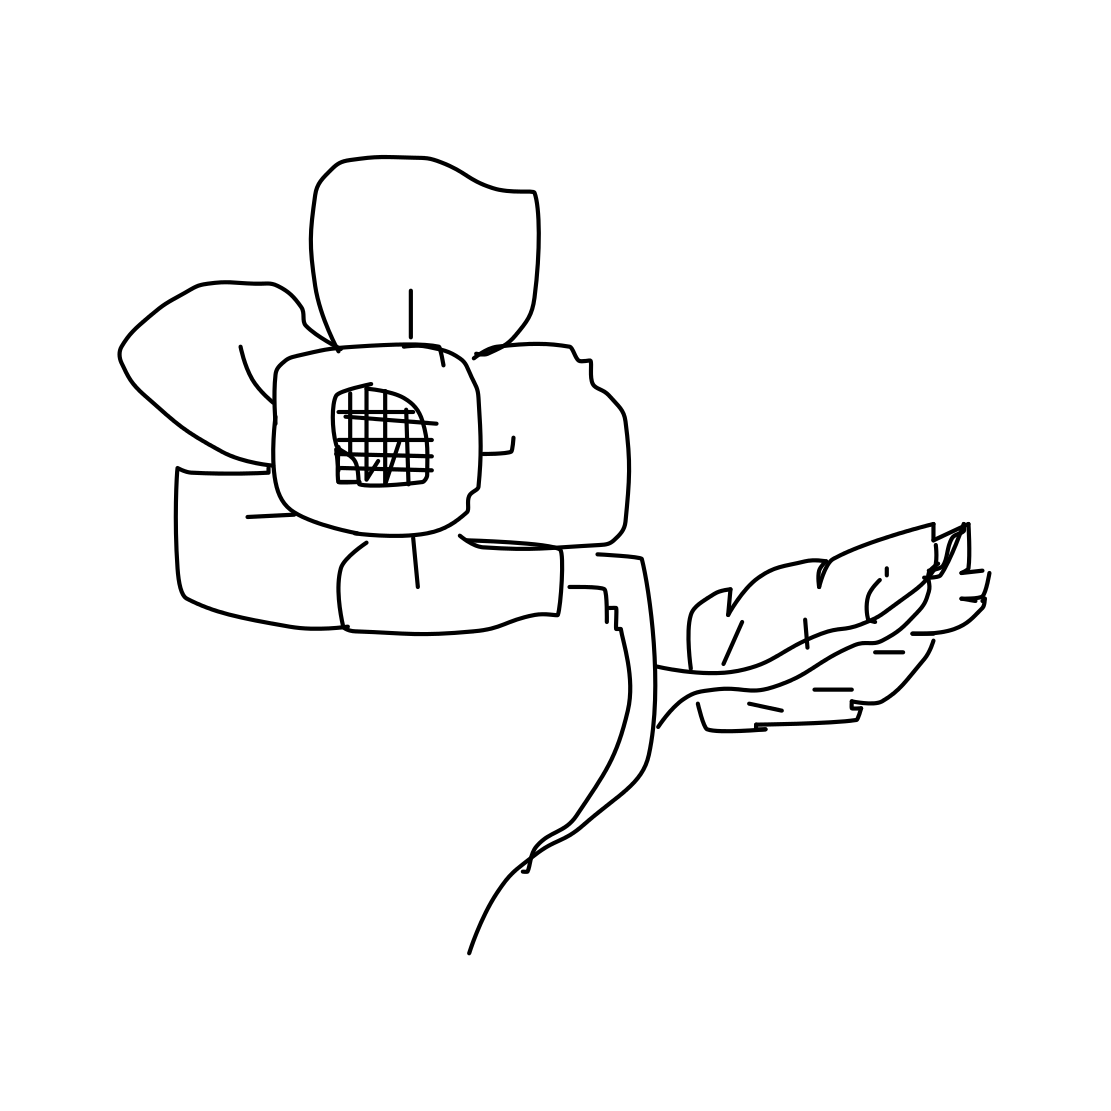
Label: flower with stem